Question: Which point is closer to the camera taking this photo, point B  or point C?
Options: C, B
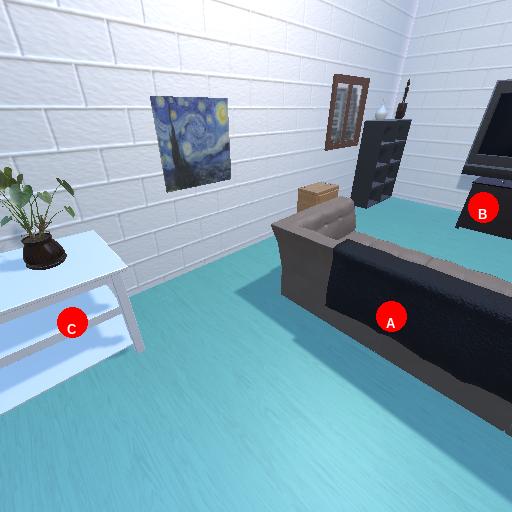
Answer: C